Field crop: maize
Growth stage: 2
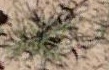
Species: salsola